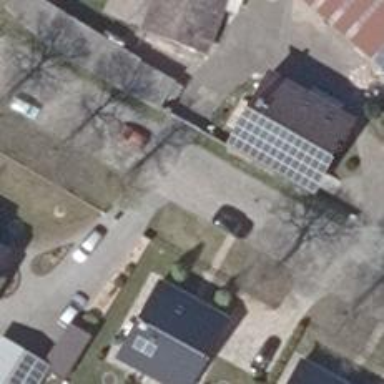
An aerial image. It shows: Residential road.